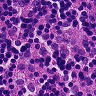
Metastatic tissue present: no